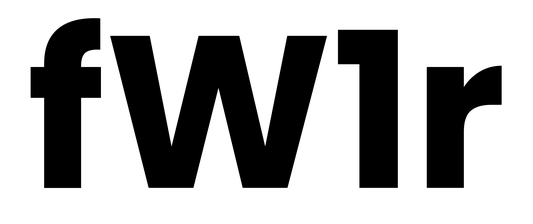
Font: Poppins-Bold